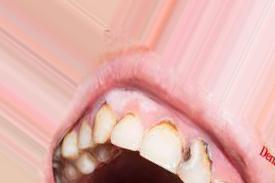
Condition: Caries